Aerial crown-view tile of a tropical tree (Barro Colorado Island, Panama), acquired 20241014:
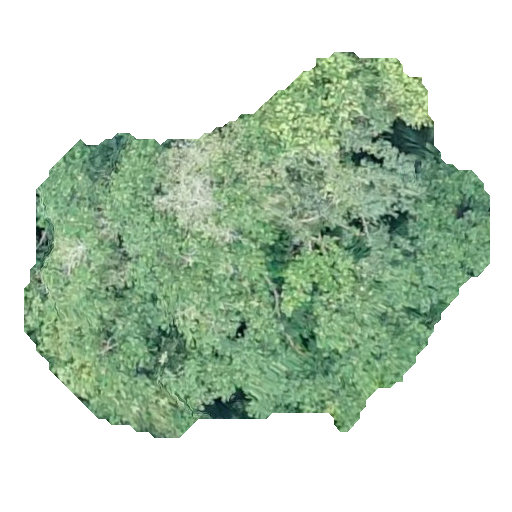
Species: Trattinnickia aspera
GBIF accepted scientific name: Trattinnickia aspera
Crown area: 192.98 m²